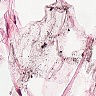
Metastatic tissue present: no